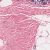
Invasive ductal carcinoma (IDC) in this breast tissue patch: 0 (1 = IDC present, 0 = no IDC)